Question: I want to attach an image to a MMS, on iOS7. I wrote following code:
'''
MFMessageComposeViewController *messageController = [[MFMessageComposeViewController alloc] init];
messageController.messageComposeDelegate = self;
NSData *imgData = [NSData dataWithContentsOfFile:@"blablabla"];
BOOL didAttachImage = [messageController addAttachmentData:imgData typeIdentifier:@"public.data" filename:@"image"];
if (didAttachImage)
{
// Present message view controller on screen
[self presentViewController:messageController animated:YES completion:nil];
}
else
{
UIAlertView *warningAlert = [[UIAlertView alloc] initWithTitle:@"Error"
message:@"Failed to attach image"
delegate:nil
cancelButtonTitle:@"OK"
otherButtonTitles:nil];
[warningAlert show];
return;
}
'''
The problem is that when the SMS screen is presented, it doesn't recognize the image, and cannot send it. I see something like this:

I believe this has something to do either with imgData I am sending, or with typeIdentifier.
Note: I tried almost all possible typeIdentifiers:
@"public.data", @"public.image", @"public.item", ... etc. None worked.
Can anybody please help me? What is the typeIdentifier you are using? I am testing on iPhone 5, iOS 7.0.2.
Thanks.
---
As Greg instructed, this solved my problem: set filename as @"image.png", and typeIdentifier to kUTTypePNG.
'''
[messageController addAttachmentData:imgData typeIdentifier:(NSString *)kUTTypePNG filename:@"image.png"];
'''
Thanks Greg.
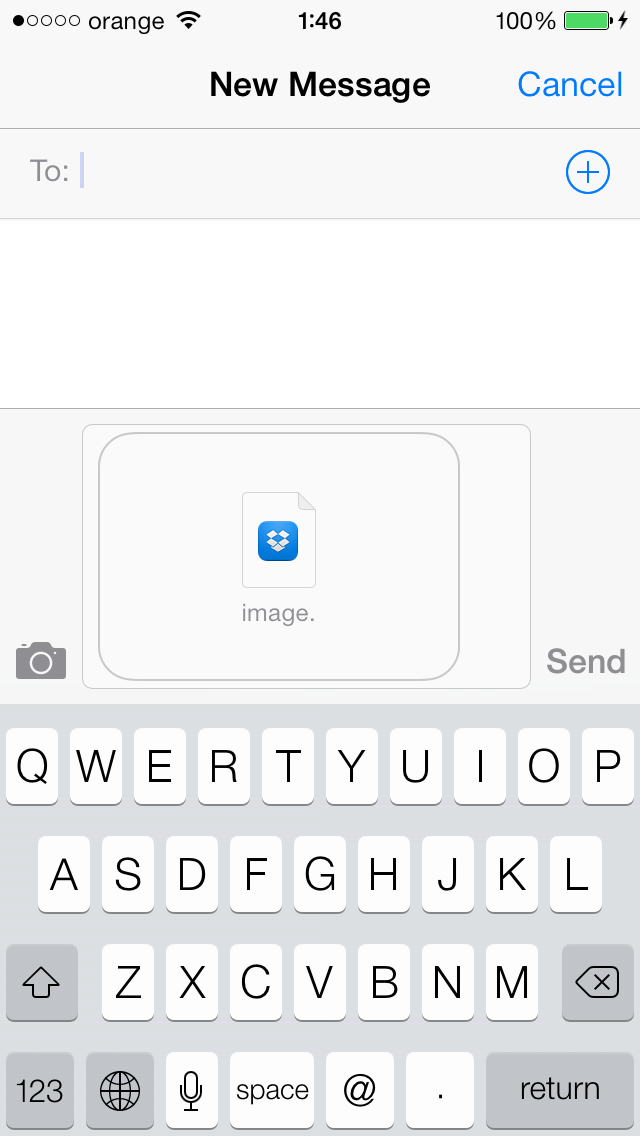
Answer: The MFMessageComposeViewController wants the attachment to have the correct extension for the type of image you're uploading. I verified by testing with a PNG file, and the following variations of adding the attachment data:
'''
[messageController addAttachmentData:imgData typeIdentifier:@"public.data" filename:@"image"];
[messageController addAttachmentData:imgData typeIdentifier:@"public.data" filename:@"image.abc"];
[messageController addAttachmentData:imgData typeIdentifier:@"public.data" filename:@"image.png"];
'''
Only the last option worked. I didn't need to change the typeIdentifier, although it probably would make sense to choose a UTI that matches the type of data.
The full list of UTIs is available here: <URL>